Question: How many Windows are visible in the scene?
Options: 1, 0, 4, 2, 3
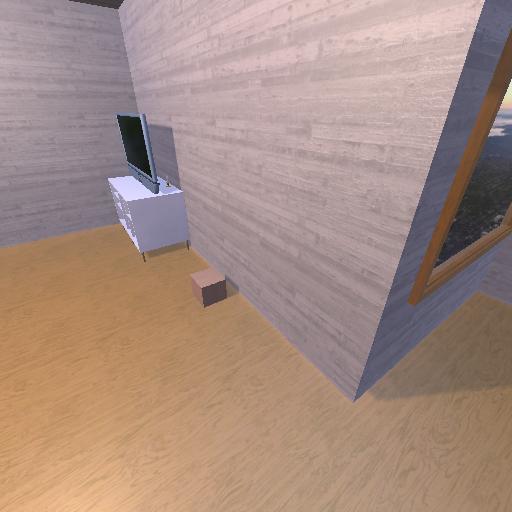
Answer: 1